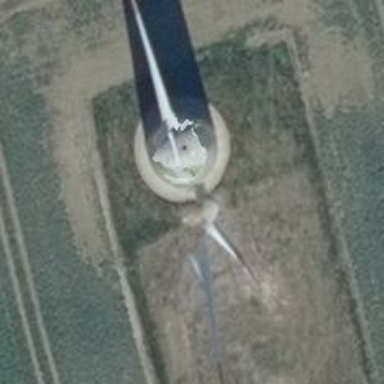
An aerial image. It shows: Wind generator powered by horizontal-axis wind turbine.